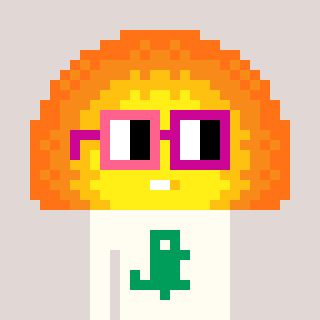
a pixel art character with square pink and red glasses, a sunset-shaped head and a grayscale-colored body on a warm background